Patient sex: M
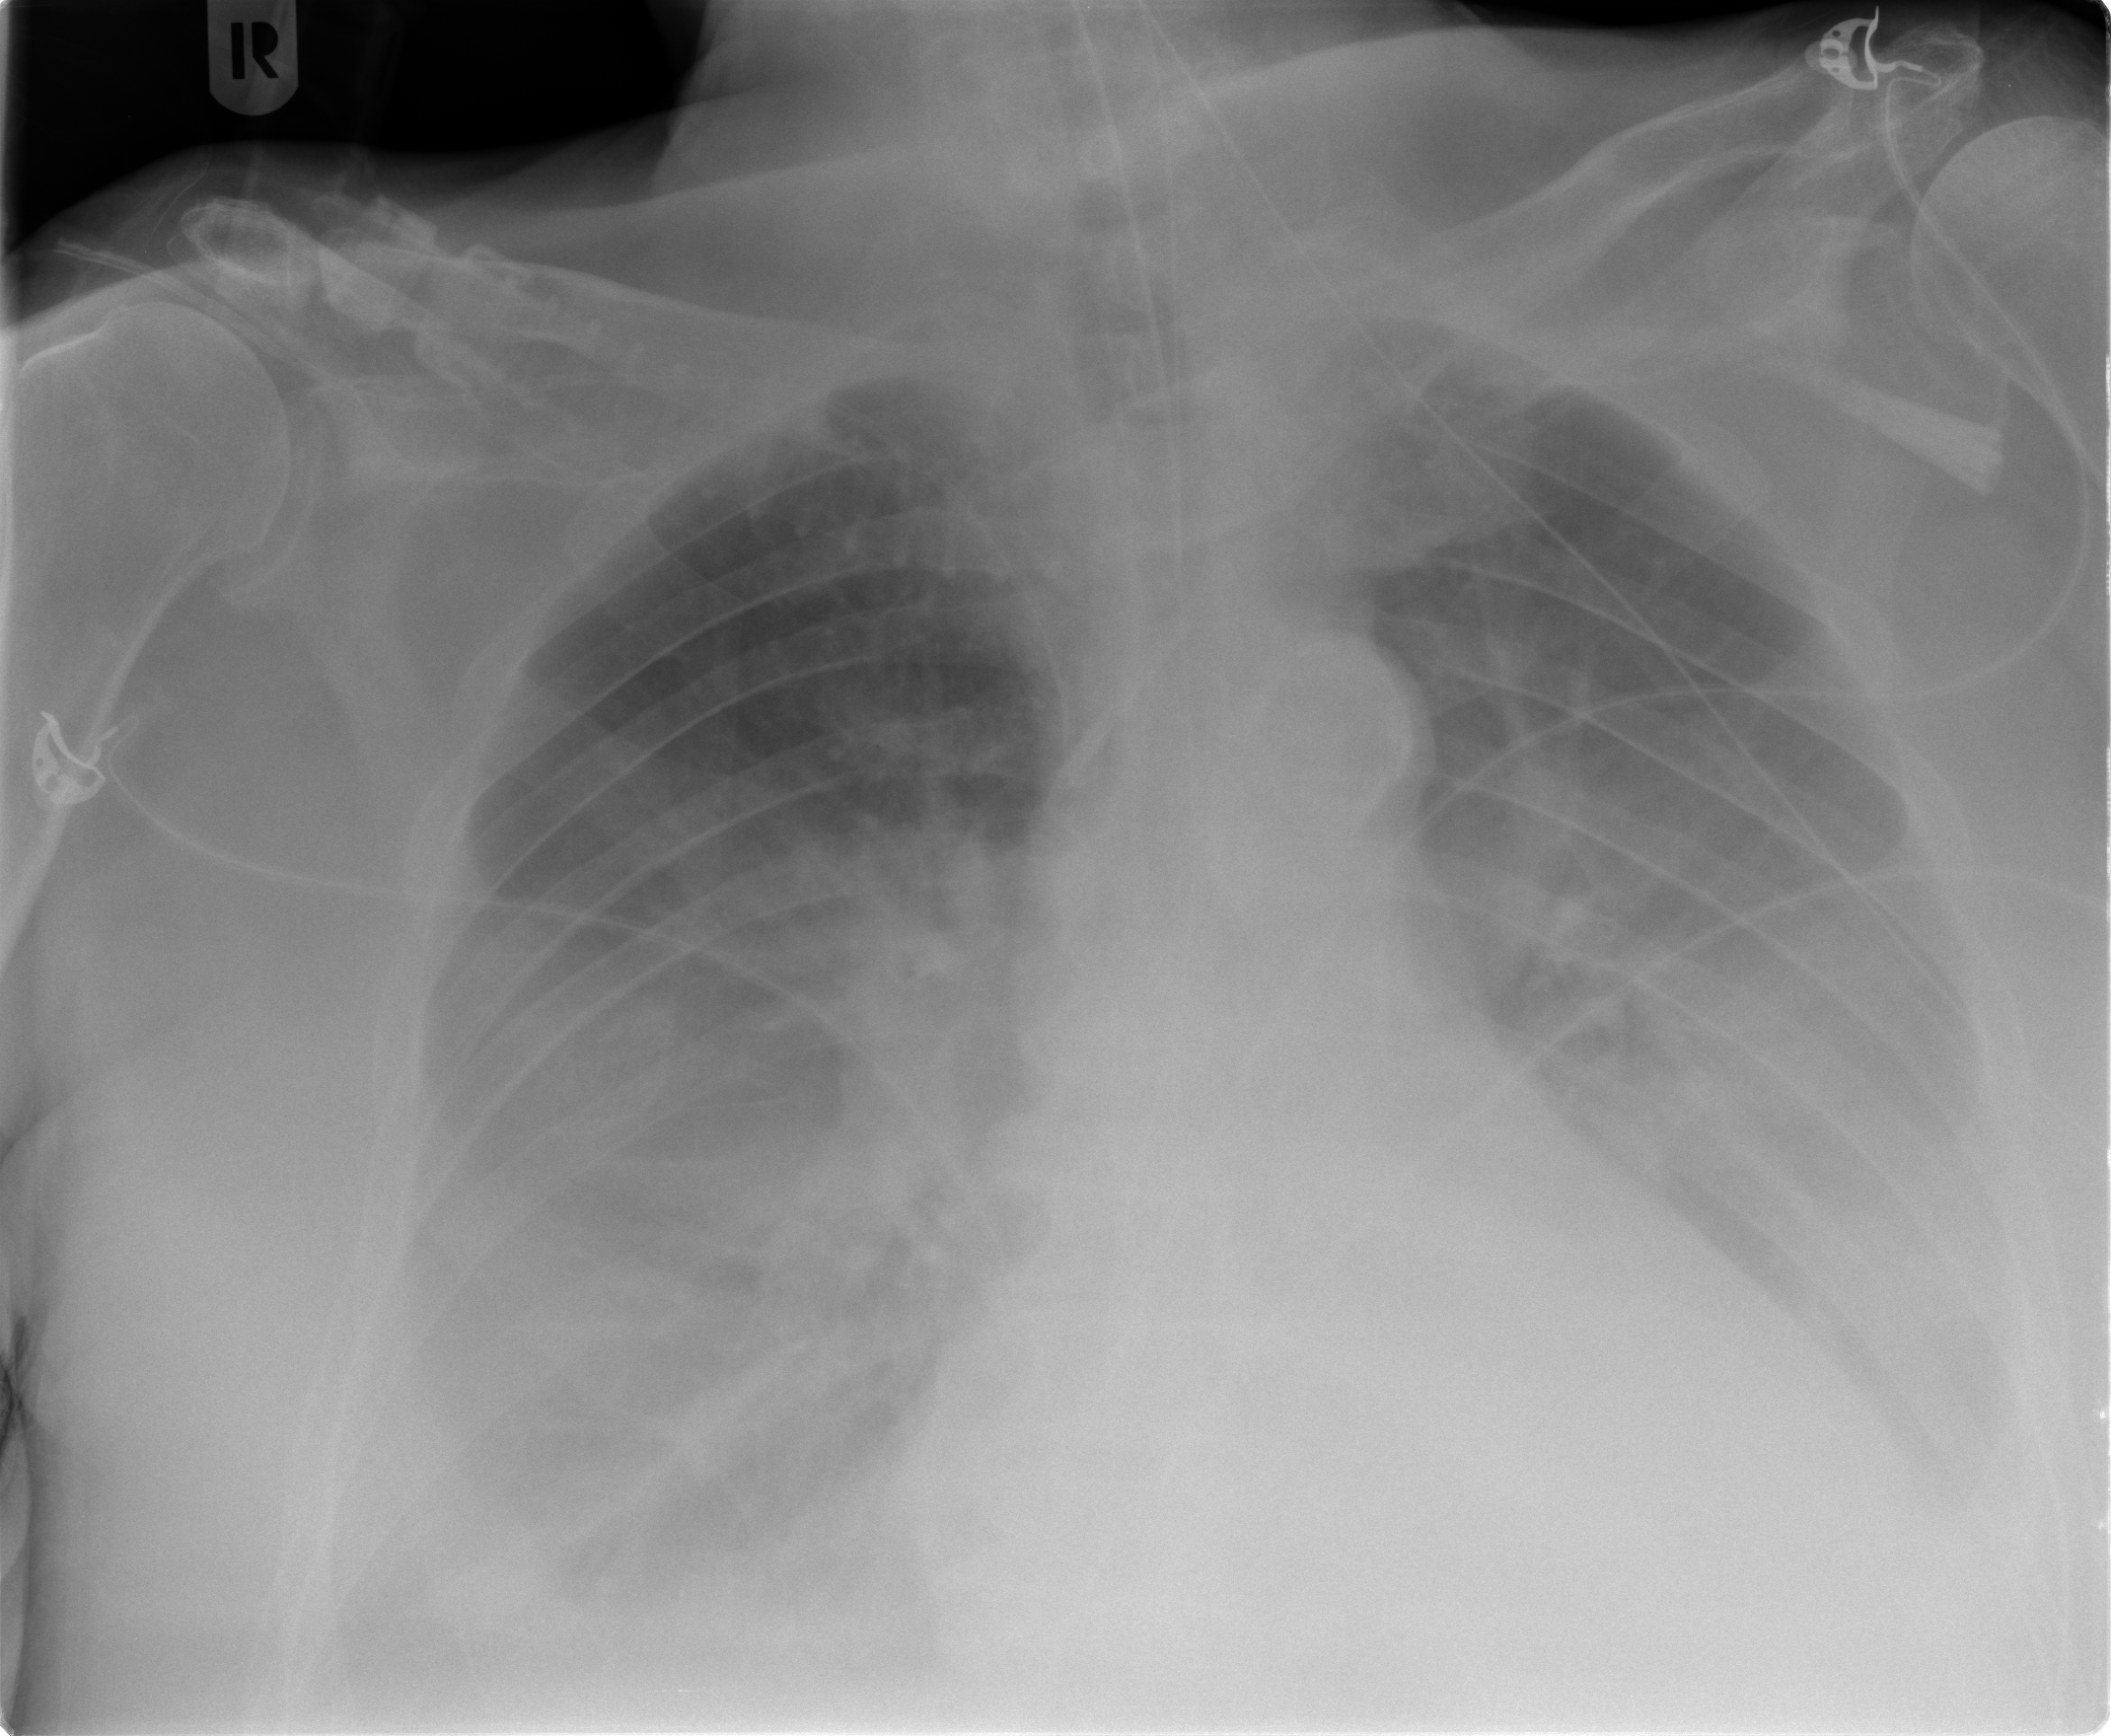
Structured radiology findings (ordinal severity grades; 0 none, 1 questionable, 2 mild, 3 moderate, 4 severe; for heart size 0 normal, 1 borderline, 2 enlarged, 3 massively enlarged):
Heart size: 2
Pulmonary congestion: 2
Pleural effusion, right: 2
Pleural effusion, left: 2
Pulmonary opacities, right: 0
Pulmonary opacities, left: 0
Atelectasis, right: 2
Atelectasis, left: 2